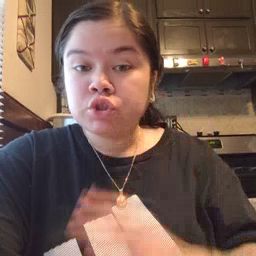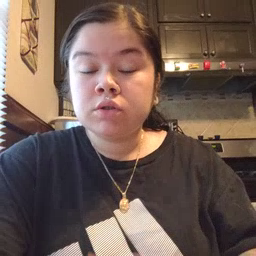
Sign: drink